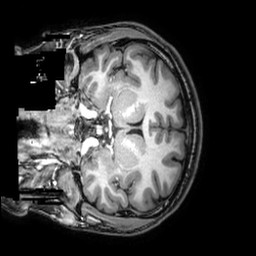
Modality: T1w
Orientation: coronal
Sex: male
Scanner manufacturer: philips
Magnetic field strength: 3 T
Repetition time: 0.008126 s
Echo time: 0.00372 s